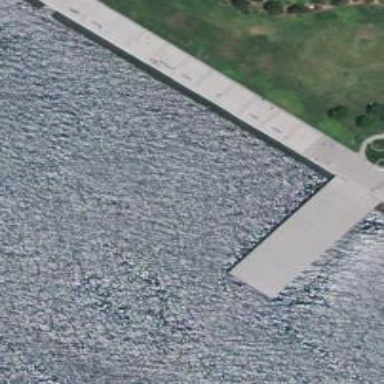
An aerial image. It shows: Pier made of concrete.